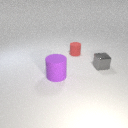
large purple rubber cylinder to the left of small red rubber cylinder